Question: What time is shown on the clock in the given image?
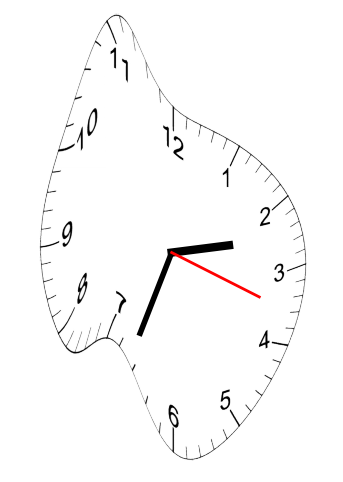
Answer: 02:33:18